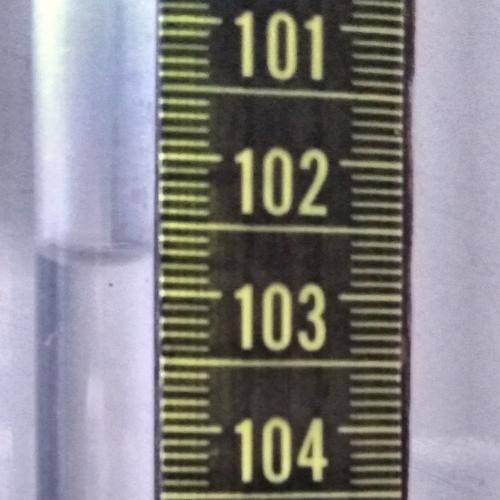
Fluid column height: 102.8 cm